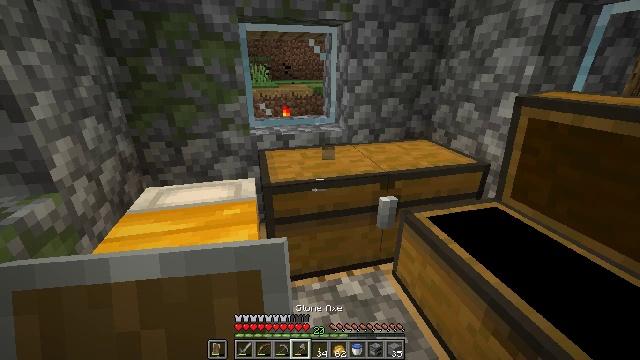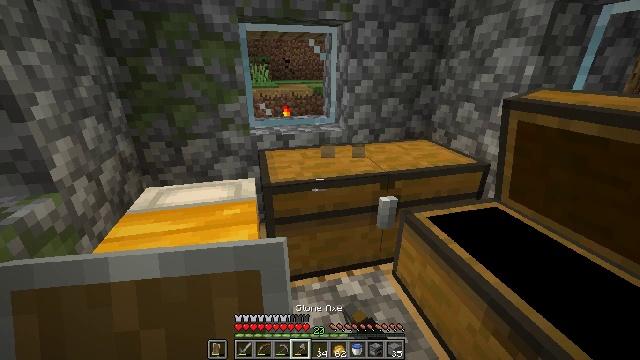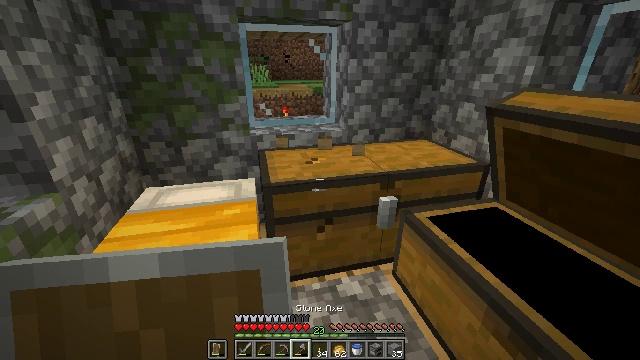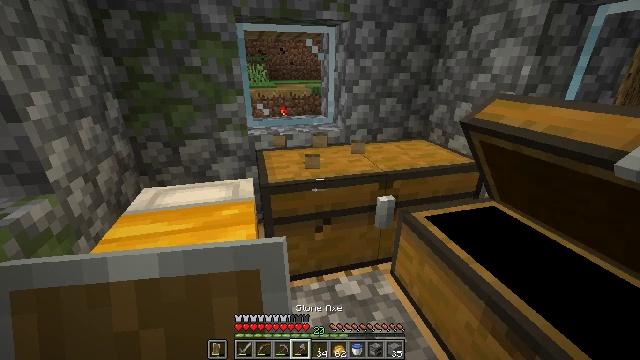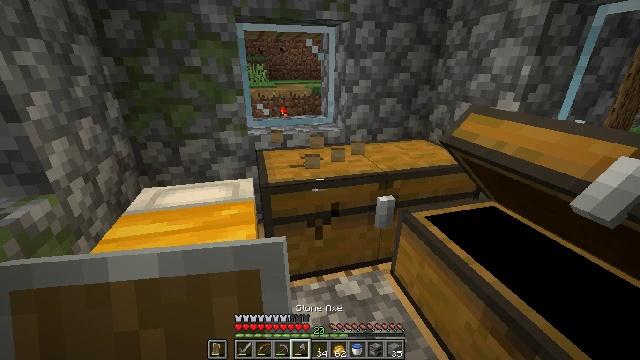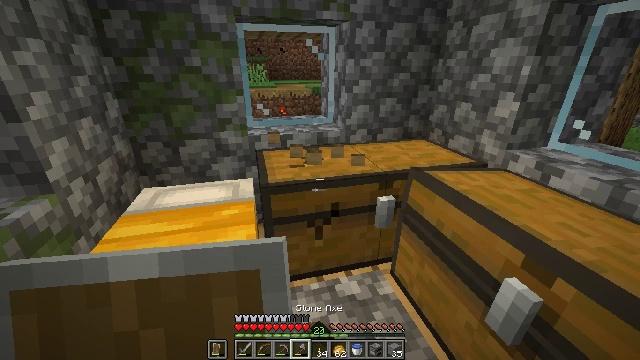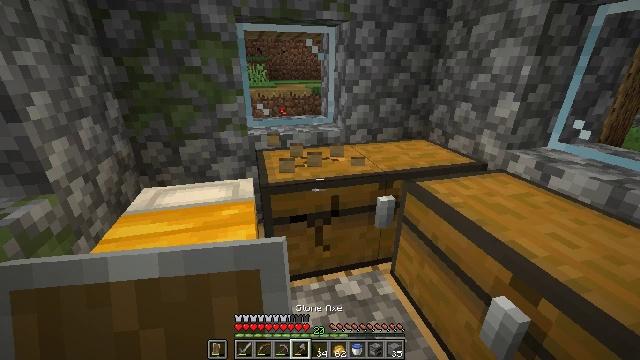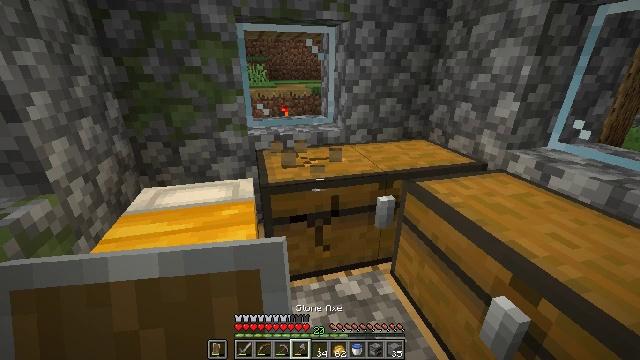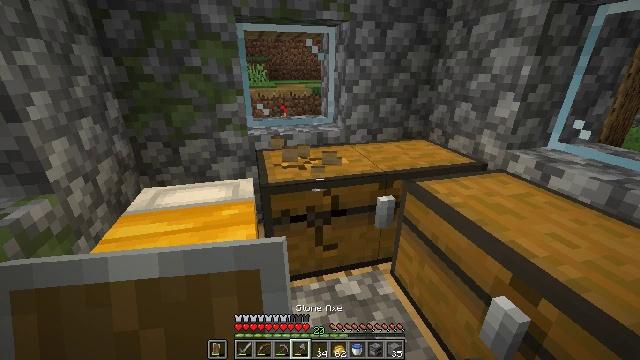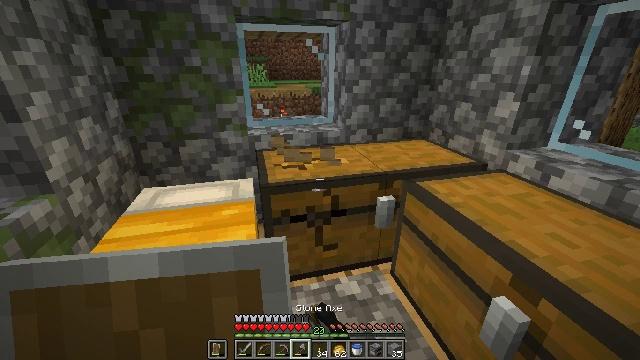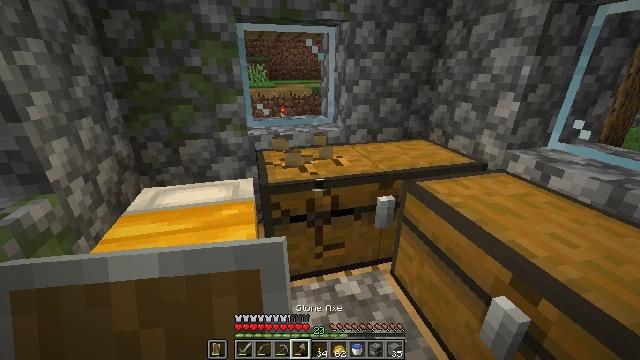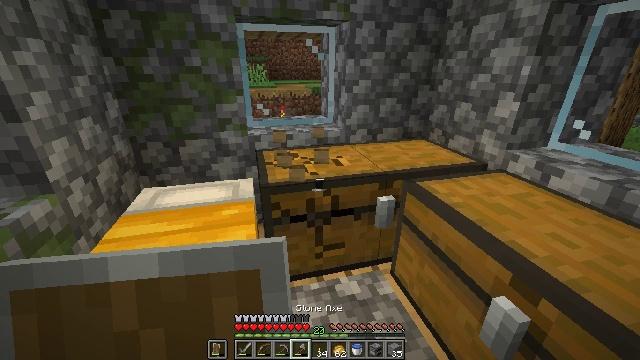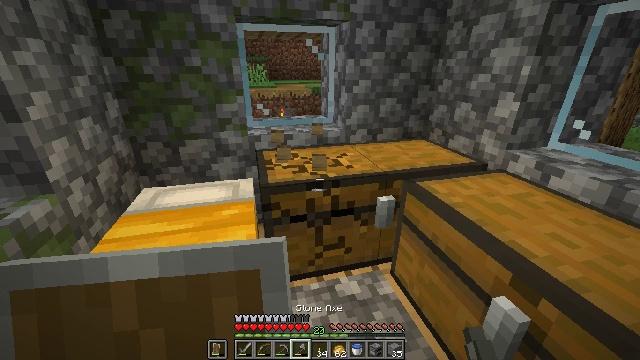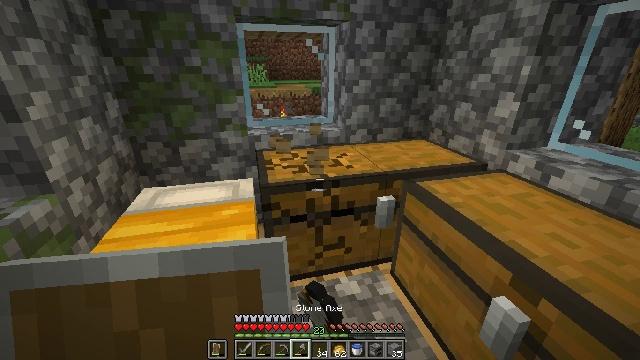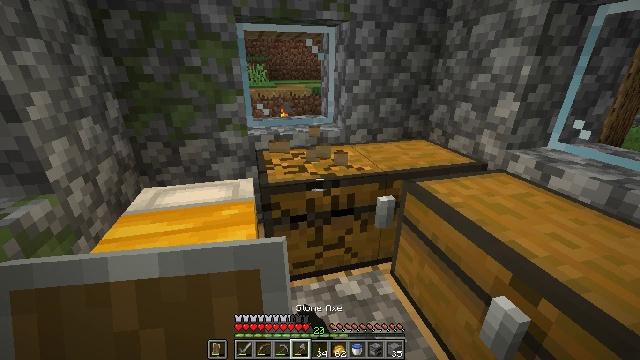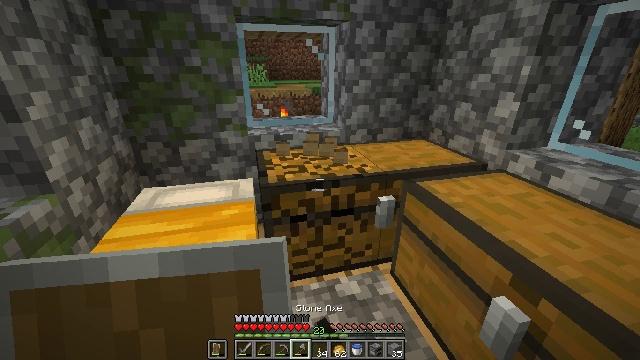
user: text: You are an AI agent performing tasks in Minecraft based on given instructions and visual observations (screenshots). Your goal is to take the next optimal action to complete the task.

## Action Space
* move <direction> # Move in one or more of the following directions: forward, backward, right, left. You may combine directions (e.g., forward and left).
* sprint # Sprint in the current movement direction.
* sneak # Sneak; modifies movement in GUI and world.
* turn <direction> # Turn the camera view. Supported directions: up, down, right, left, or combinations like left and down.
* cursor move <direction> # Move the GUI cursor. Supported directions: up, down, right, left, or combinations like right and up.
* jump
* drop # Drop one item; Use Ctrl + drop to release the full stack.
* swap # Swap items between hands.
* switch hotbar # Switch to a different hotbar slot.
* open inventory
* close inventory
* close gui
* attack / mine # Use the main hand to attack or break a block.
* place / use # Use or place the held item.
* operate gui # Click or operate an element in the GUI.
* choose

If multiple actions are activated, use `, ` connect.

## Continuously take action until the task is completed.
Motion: motion action
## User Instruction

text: Attack the chest to pick it up.
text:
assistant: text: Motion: attack / mine
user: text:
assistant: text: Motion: attack / mine
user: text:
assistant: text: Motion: attack / mine
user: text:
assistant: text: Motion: attack / mine
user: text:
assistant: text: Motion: attack / mine
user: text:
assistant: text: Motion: attack / mine
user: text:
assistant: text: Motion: attack / mine
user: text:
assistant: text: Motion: attack / mine
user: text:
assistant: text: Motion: attack / mine
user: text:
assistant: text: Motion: attack / mine
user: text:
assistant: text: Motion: attack / mine
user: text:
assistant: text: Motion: attack / mine
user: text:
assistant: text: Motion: attack / mine
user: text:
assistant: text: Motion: attack / mine
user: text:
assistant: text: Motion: attack / mine
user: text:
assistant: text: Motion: attack / mine
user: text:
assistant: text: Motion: attack / mine
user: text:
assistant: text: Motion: attack / mine
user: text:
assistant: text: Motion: turn right, attack / mine
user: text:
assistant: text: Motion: attack / mine
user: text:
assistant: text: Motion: attack / mine
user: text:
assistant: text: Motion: turn right, attack / mine
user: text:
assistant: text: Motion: turn right and up, attack / mine
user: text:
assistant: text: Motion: turn right, attack / mine
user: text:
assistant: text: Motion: attack / mine
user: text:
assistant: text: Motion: attack / mine
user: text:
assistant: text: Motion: attack / mine
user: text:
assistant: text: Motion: attack / mine
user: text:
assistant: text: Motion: attack / mine
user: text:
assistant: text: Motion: attack / mine